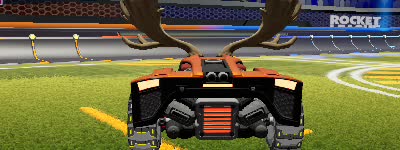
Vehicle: breakout